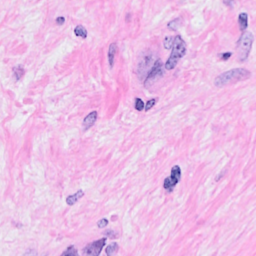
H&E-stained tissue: Breast